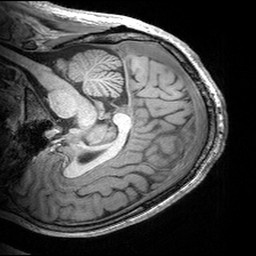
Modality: T1w
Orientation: sagittal
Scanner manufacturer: siemens
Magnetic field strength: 3 T
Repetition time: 2.53 s
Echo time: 0.00299 s